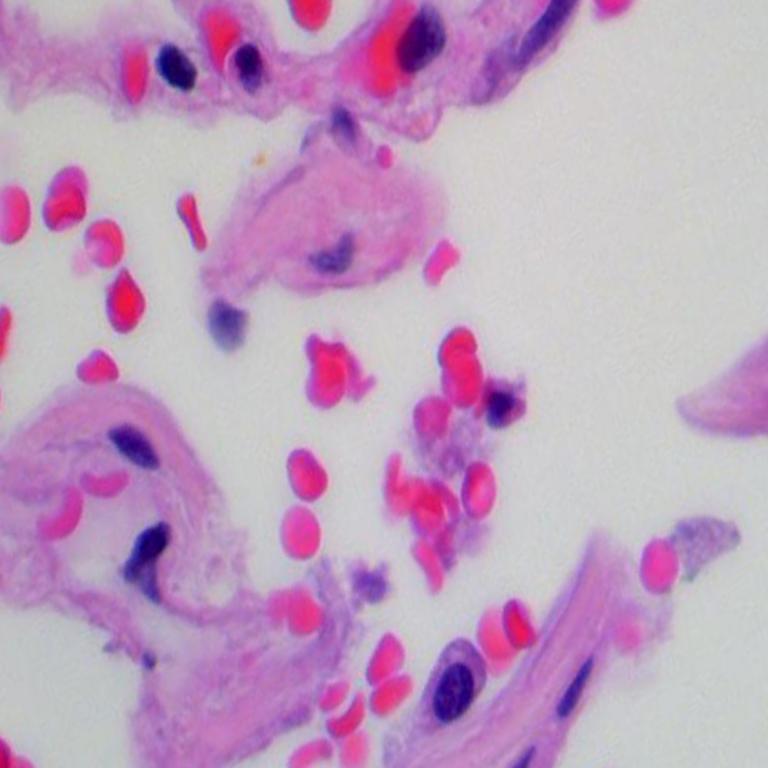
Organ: lung
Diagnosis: benign